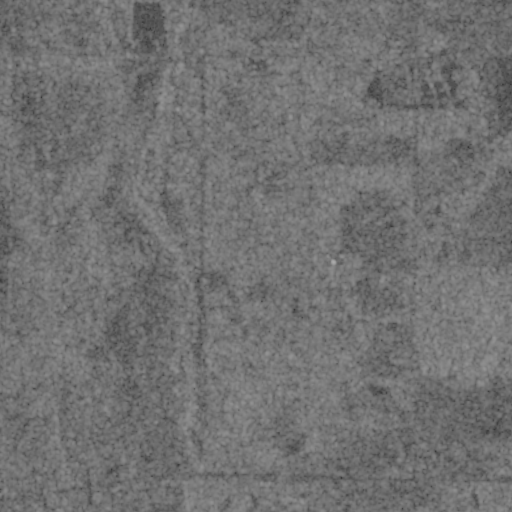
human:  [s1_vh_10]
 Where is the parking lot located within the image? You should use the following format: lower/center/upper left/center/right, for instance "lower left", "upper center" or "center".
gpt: The parking lot is located in the lower center of the image.
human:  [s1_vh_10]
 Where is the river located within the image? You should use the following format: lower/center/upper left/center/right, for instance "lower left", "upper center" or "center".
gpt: The river is located in the left of the image.
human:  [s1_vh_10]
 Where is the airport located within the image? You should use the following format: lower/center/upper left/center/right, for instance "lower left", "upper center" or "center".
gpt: There is no airport in the image.

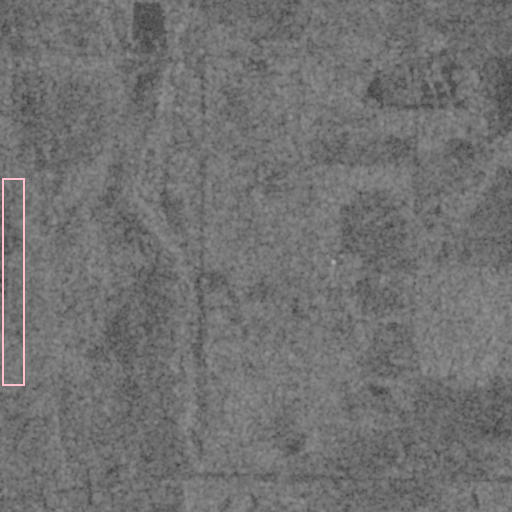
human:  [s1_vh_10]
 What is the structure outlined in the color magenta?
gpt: There is no magenta outline.
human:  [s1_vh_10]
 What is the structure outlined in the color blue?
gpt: There is no structure outlined in blue.